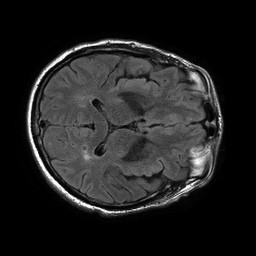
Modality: FLAIR
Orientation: axial
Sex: male
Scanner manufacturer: philips
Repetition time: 11 s
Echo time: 0.125 s